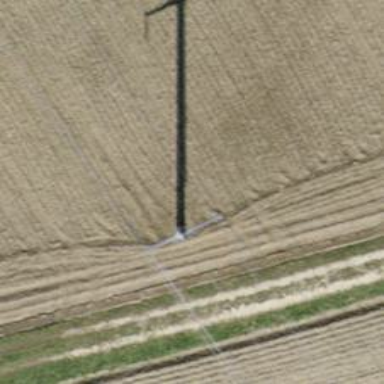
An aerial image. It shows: Power tower.